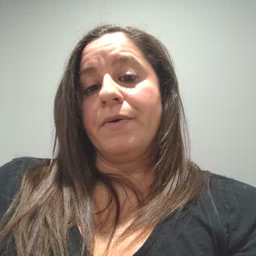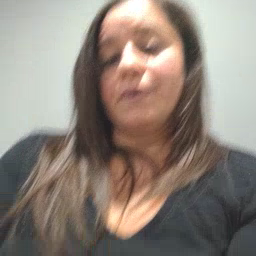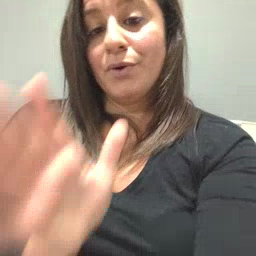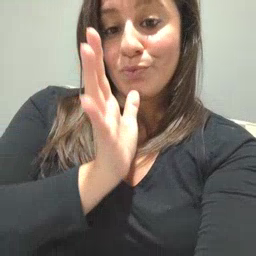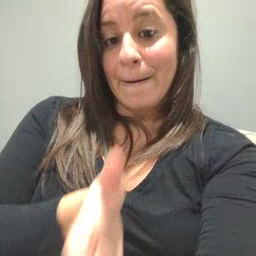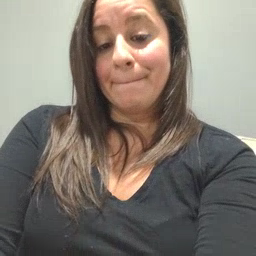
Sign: grandma